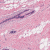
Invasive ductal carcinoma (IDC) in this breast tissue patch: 1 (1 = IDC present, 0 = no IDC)